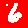
Digit: 6